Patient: sex M, age 42
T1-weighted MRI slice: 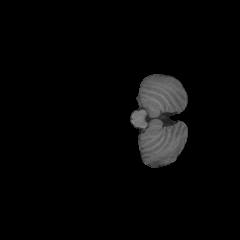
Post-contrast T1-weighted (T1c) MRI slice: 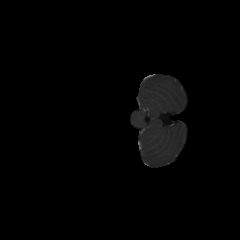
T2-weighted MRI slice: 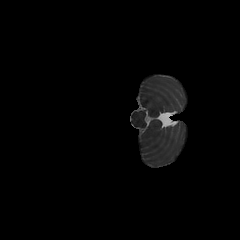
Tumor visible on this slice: no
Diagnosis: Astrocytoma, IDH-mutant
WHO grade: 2